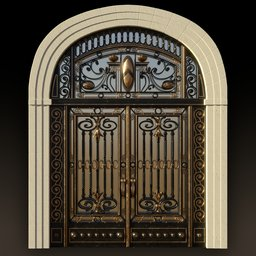
Label: architecture